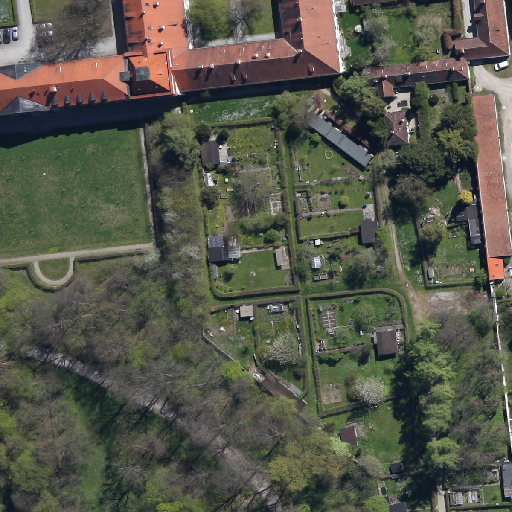
Referring expression: sidewalk along with tree